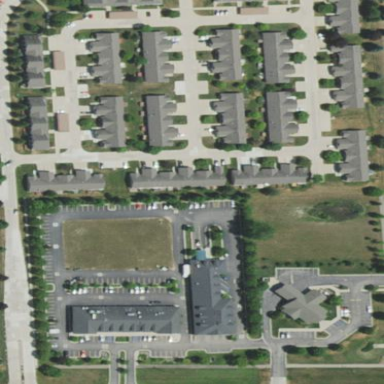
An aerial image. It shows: Residential area consisting of condominiums.